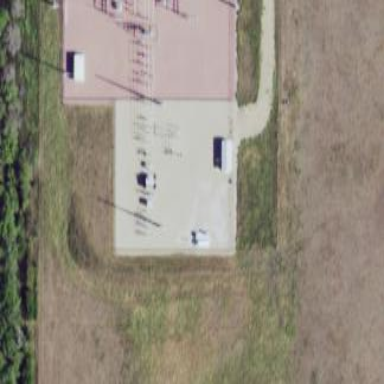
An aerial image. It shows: Power substation primarily used for electricity generation.